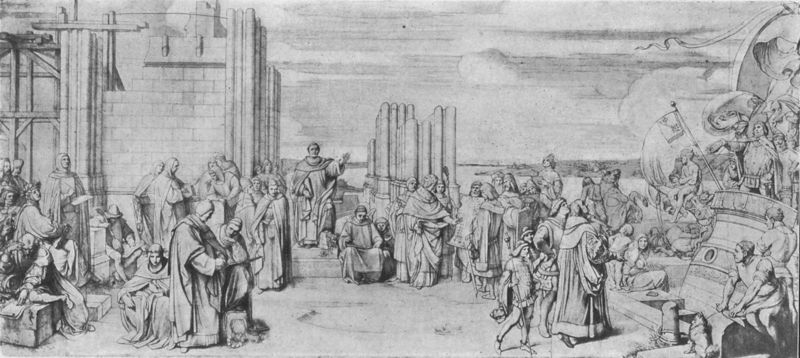
Titel: Die Fresken im Treppenhause des Wallraf-Richartz-Museums zu Köln
Künstler: Edward Jakob von Steinle
Schlagwörter: gemälde, gruppe, himmel, umhang, wasser, wolken, fluss, frauen, menschen, geste, grau, kleider, männer, schwarz, skizze, säulen, zeichnung, haus, wand, architektur, rembrandt, bild, gesten, kirche, tücher, personen, handel, kohl, schiff, fahne, flagge, mauer, farblos, arbeiter, hafen, könig, ruine, gerüst, abschied, schwarz-weiß, stich, bleistift, gestik, fürst, kohlezeichnung, kathedrale, mauern, krönung, griechenland, mönch, tempel, heilige, ankunft, anbetung, bau, baustelle, architekt, kirchenbau, rohbau, baumeister, weihe, ankuft, aschwarz, fahe, bastelle